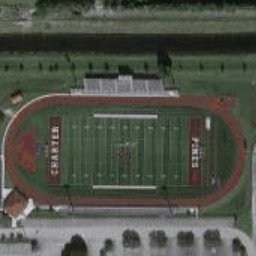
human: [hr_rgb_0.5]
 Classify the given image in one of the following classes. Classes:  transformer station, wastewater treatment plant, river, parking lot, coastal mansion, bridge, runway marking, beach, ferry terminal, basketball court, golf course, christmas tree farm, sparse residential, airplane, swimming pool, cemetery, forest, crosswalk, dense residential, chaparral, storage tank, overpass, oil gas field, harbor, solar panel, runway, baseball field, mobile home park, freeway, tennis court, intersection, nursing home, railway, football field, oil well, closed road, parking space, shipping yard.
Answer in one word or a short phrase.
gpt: football field